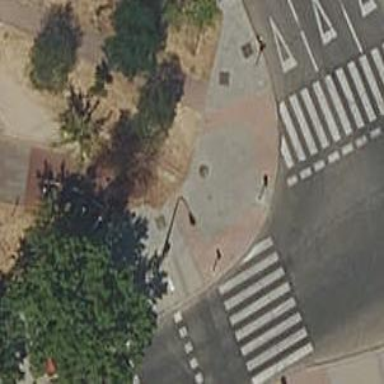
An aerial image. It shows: Sidewalk along the footway.